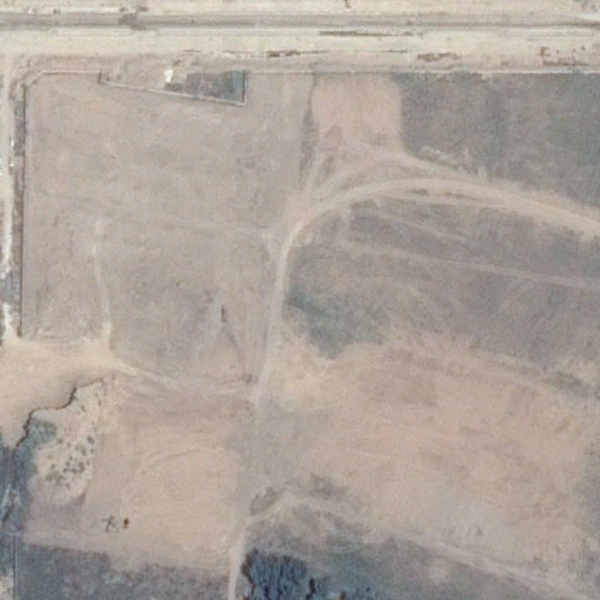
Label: BareLand